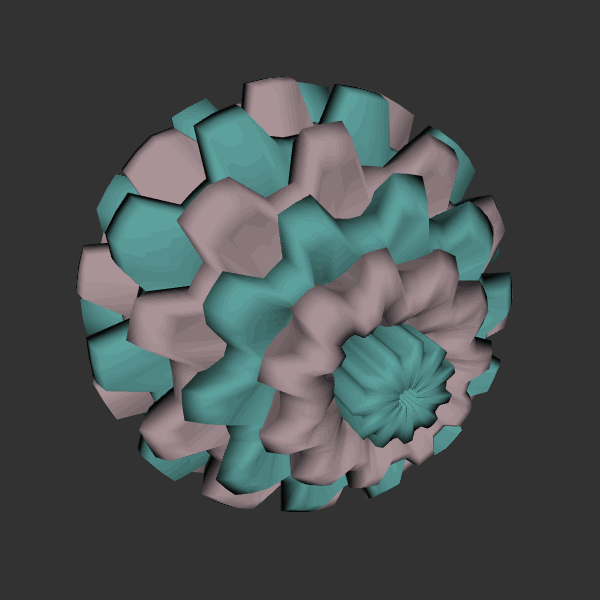
Background: dark